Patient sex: M
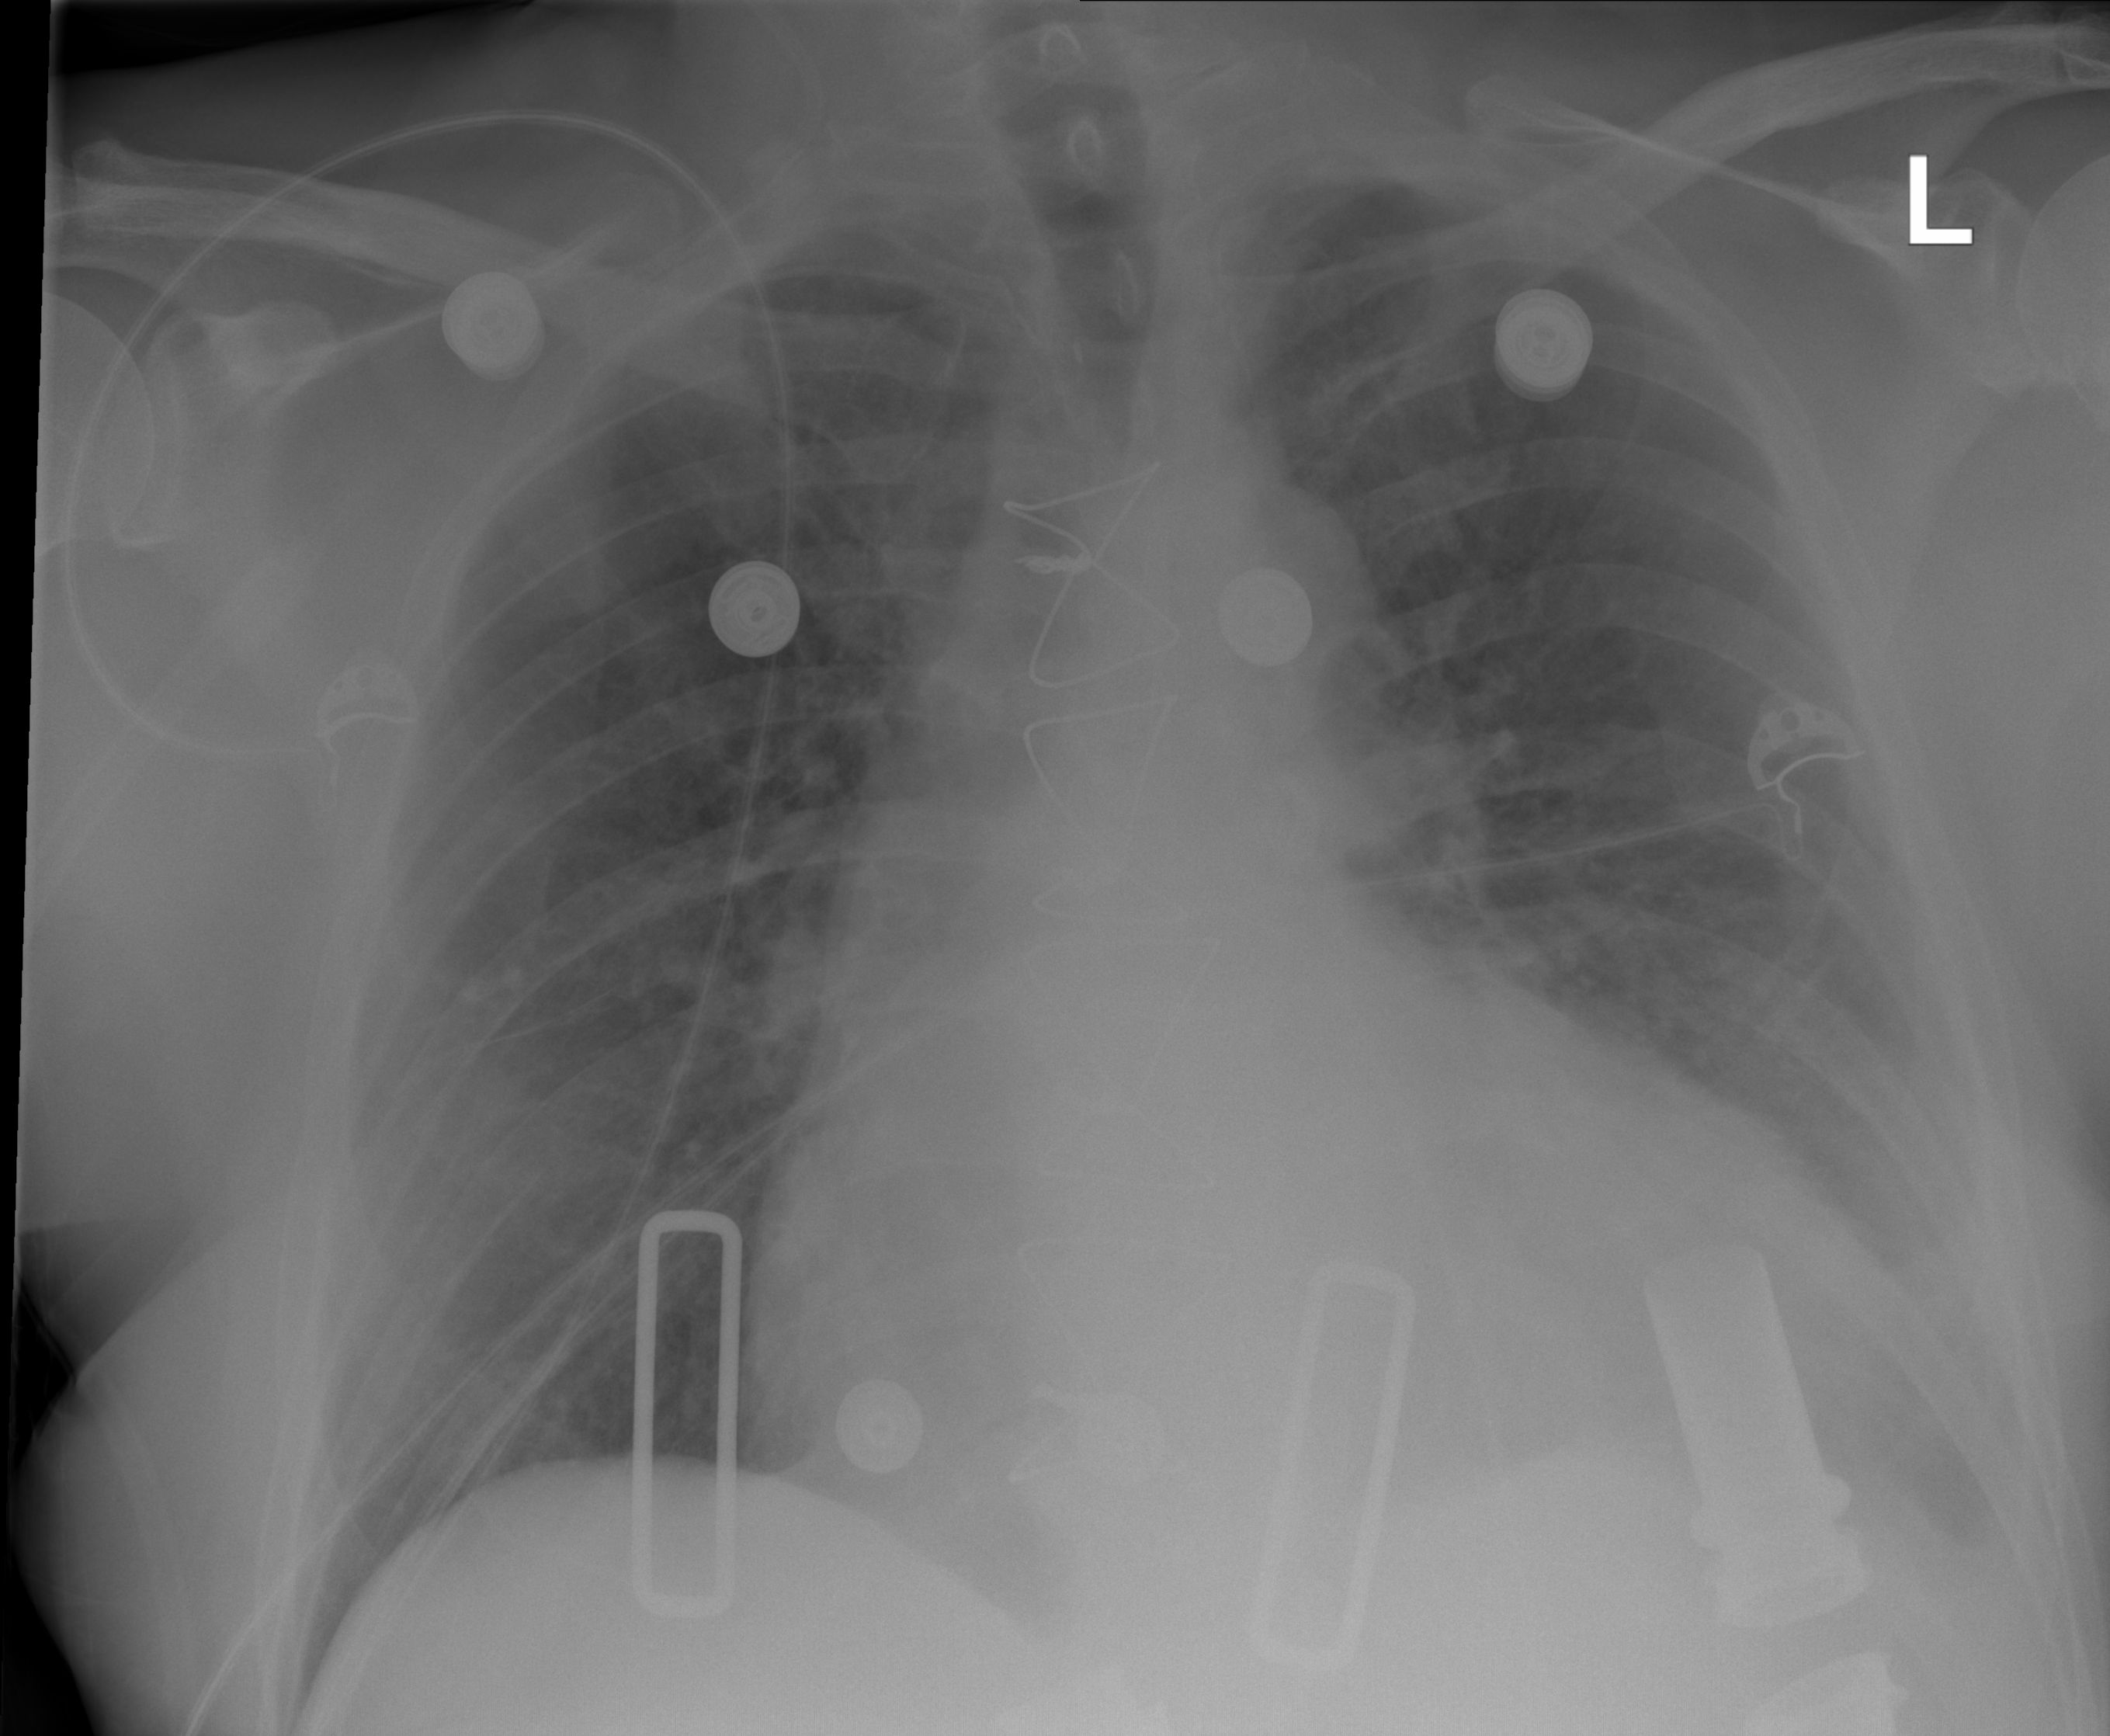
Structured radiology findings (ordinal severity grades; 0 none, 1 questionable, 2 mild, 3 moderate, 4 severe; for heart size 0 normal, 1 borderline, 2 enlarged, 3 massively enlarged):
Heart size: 2
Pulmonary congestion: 1
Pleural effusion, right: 0
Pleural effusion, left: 2
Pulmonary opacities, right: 0
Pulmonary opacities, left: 2
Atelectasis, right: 0
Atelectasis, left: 0